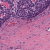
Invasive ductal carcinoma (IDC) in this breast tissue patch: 0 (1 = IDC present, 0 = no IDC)